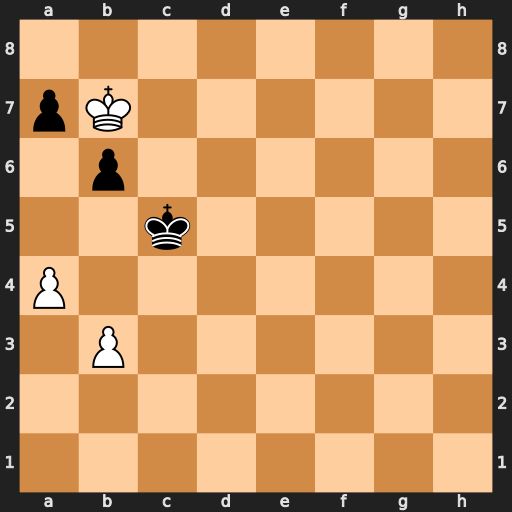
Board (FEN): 8/pK6/1p6/2k5/P7/1P6/8/8
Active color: w
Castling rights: -
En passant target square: -
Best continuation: Kxa7 b5 a5